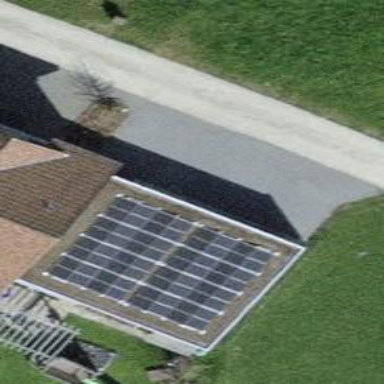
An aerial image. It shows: Solar power generator utilizing photovoltaic technology with solar photovoltaic panels.